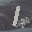
Label: 1